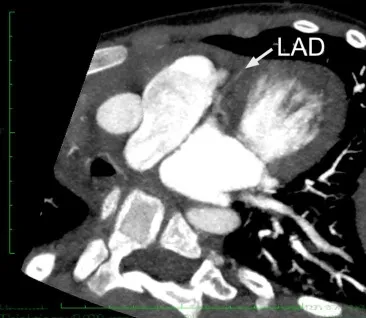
Cardiac CTA and MRI imaging. (B-D) LAD and LCX demonstrated severe dysplasia under several sections of CTA.
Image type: radiology (ct)